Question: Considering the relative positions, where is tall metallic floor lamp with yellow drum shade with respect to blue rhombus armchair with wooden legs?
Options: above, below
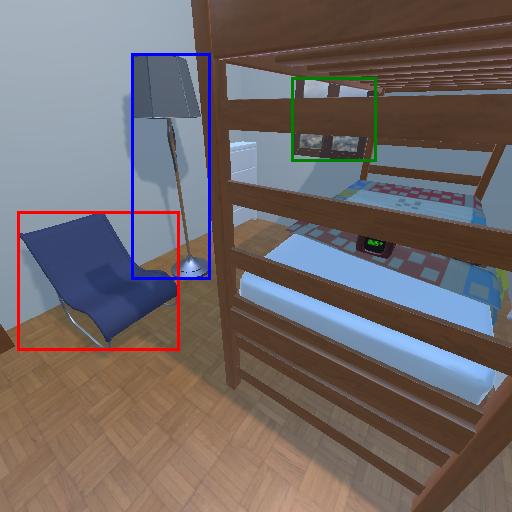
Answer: above